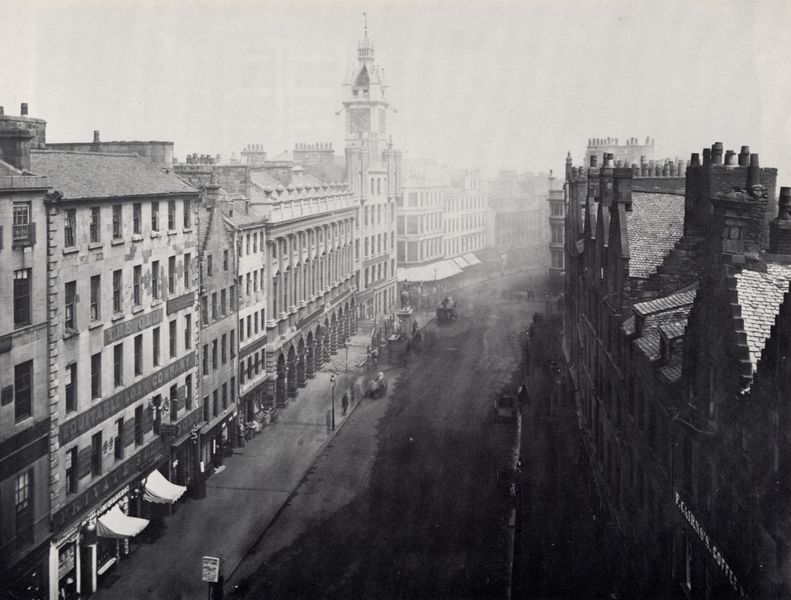
Titel: Trongate, vom Tron Kirchturm aus
Künstler: Thomas Annan
Institution: unbekannt
Schlagwörter: flügel, himmel, schatten, weiß, dreieck, fluss, kirchturm, menschen, stadt, cafe, fenster, frankreich, glas, grau, hell, lampen, laterne, laternen, licht, paris, schaufenster, schwarz, strasse, szene, säulen, dach, gebäude, haus, weg, alt, mensch, bild, holland, häuser, weite, brücke, kanal, kirche, sonne, england, rechts, boot, fensterläden, kamin, kamine, kirchturmspitze, schornstein, turm, balkon, schrift, ansicht, fassade, fassaden, geschäft, passanten, perspektive, straßenflucht, türen, venedig, wohnhäuser, fahne, leer, dächer, giebel, schornsteine, ziegel, allee, dunst, nebel, droschke, fußgänger, geschäfte, kutsche, laden, läden, vogelperspektive, auto, rundbogen, wagen, szenario, vorsprung, kaffee, uhr, hoch, menschenleer, zinnen, galerie, foto, fotografie, grossstadt, luftaufnahme, oben, photographie, smog, stadtansicht, bögen, eingang, eingänge, schild, arkade, wohnhaus, überdachung, berlin, bürgersteig, gehsteig, kirch, türme, münchen, links, gassen, gauben, kreuzung, schwarz-weiss, gehweg, schilder, trottoir, straßenschlucht, plakat, wägen, rathaus, arkaden, namen, anfang, photo, fensterreihen, sims, gesims, gotisch, spitzbögen, rundbögen, industrialisierung, verkehr, etagen, usa, wien, london, laubengang, fotographie, stockwerke, autos, fahrzeug, turmuhr, fesnter, wohnungen, amsterdam, markise, boulevard, häuserzeile, etage, flachdach, verkehrslos, fußweg, spitzdach, stadthaus, lochfassade, fensterreihe, wohnblock, häuserzeilen, neogotisch, gondel, uhrturm, markisen, altstadt, däcer, häsuer, tangente, jalousien, avenue, nachkrieg, nachkriegszeit, strassenzug, schuld, bus, frühe, sendling, fotot, fesnster, stores, daguerre, miethäuser, asamkirche, coffee, flucht perspektive, flugansicht, gebel, leehr, makise, phptographie, schauefassade, schaufesnster, sendlingertor, sendlingertorstrasse, wägren, rauchfang, alte fotografie, rutm, the old equitable loan company, fussgänge, fußgeher